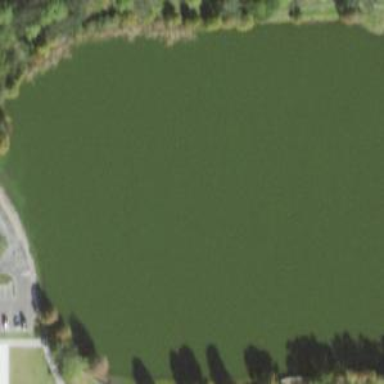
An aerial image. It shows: Beautiful lake surrounded by nature.